Question: Is there a way to present a alert like the alert presented by twitter SDK if no account is signed-in.
I want to display that type of alert if user has disabled Settings->Notification Center for my app.
Just want to present the alert, mentioned twitter as ref. Its not about twitter.
NOTE: I don't want to display / use social media, its for reference, question is can we display a custom alert which can navigate the user to settings app of iOS.
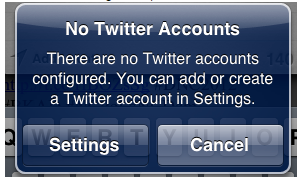
Answer: You can know notification setting of your app and can show alert when it is disable as below
'''
UIRemoteNotificationType types = [[UIApplication sharedApplication] enabledRemoteNotificationTypes];
if (!(types & UIRemoteNotificationTypeAlert)) {
UIAlertView *al = [[UIAlertView alloc] initWithTitle:@"TITLE" message:@"YOUR MESSAGE" delegate:nil cancelButtonTitle:@"OK" otherButtonTitles:@"Settings",nil];
[al show];
[al release];
}
'''
For more reference, you may check <URL>